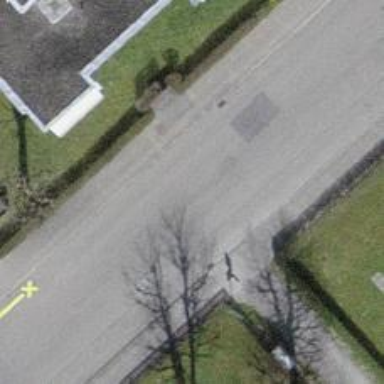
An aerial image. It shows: Residential road with asphalt surface. There are separate sidewalks on both sides of the road.